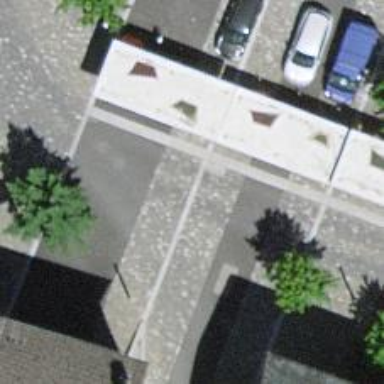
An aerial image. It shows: Living street with sett surface.